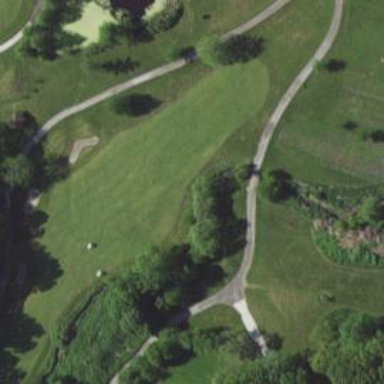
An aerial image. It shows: Grassy area designated as golf fairway.